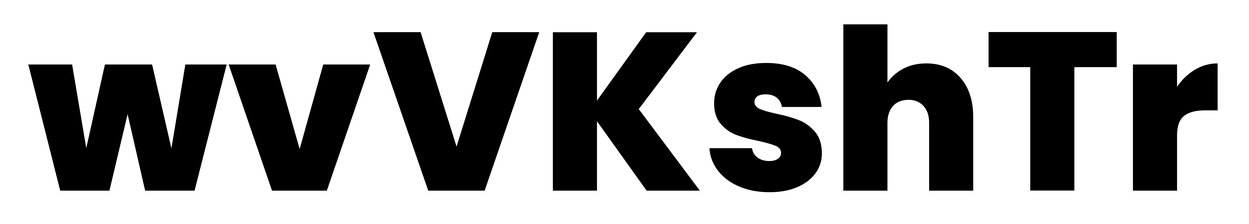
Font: Poppins-ExtraBold